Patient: sex F, age 89
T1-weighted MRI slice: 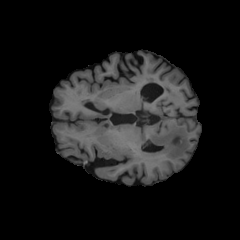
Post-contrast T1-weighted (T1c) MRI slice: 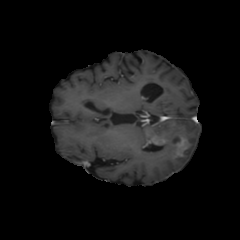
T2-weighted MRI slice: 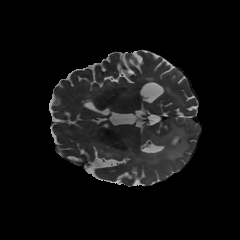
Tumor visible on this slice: yes
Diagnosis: Glioblastoma, IDH-wildtype
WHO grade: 4